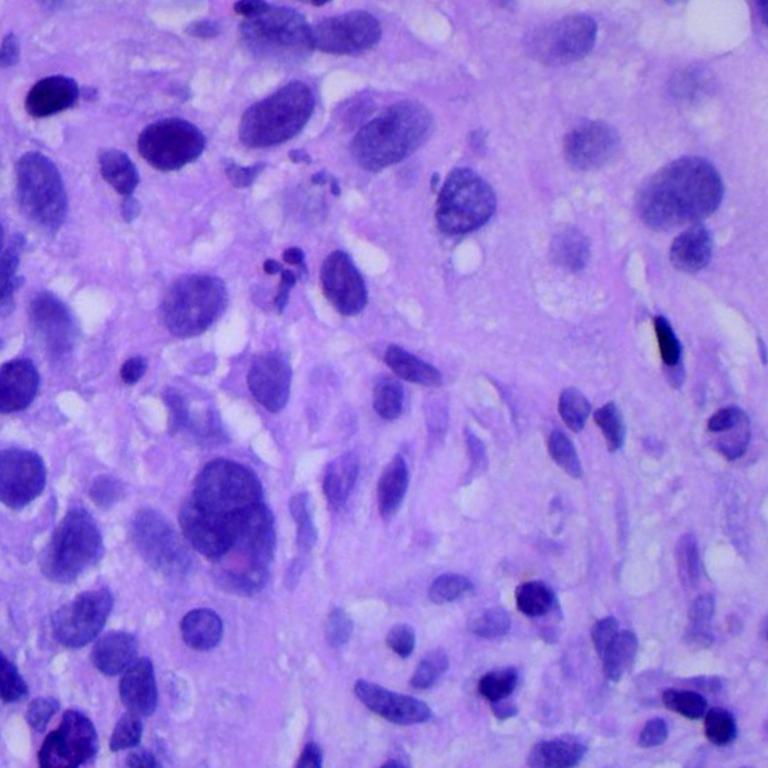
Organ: lung
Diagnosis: squamous carcinomas